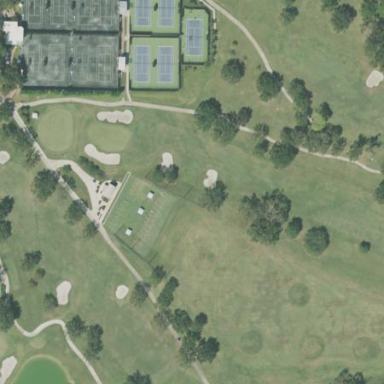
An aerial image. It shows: Grassy area designated for driving range golf.